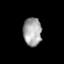
Tissue: lung
Cell type: Epithelial cells
Senescence score: 0.2211
Nuclear area (px): 512
Mean DAPI intensity: 165.604